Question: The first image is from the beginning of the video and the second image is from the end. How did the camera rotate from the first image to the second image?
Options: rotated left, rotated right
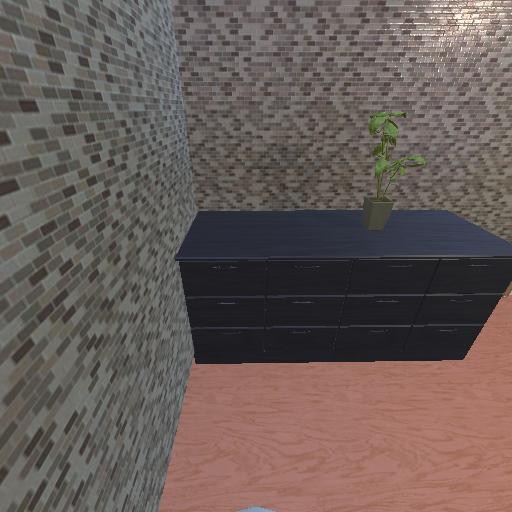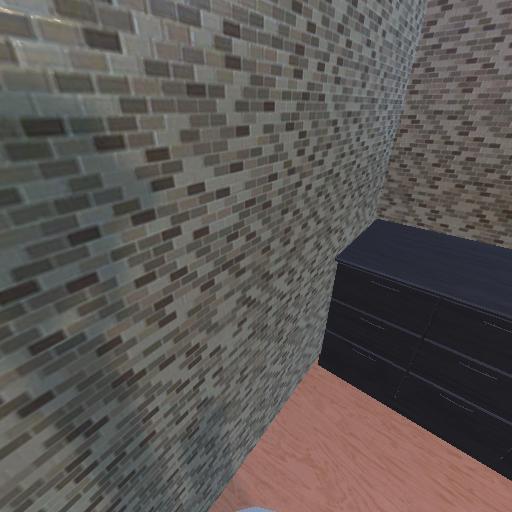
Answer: rotated left